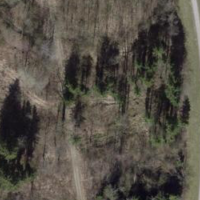
EUNIS habitat code: 41
Species observed at this site:
Pholidoptera griseoaptera
Cornus sanguinea
Anacamptis pyramidalis
Lysimachia vulgaris
Corylus avellana
Thecla betulae